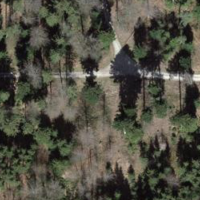
EUNIS habitat code: 44
Species observed at this site:
Corvus corone
Sturnus vulgaris
Dendrocopos major
Milvus milvus
Turdus pilaris
Phoenicurus ochruros
Passer domesticus
Fringilla coelebs
Motacilla alba
Capreolus capreolus
Turdus merula